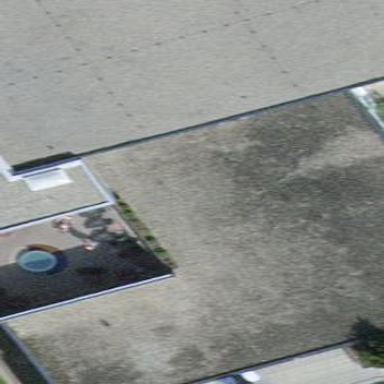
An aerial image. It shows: The building has flat roof that is oriented across.